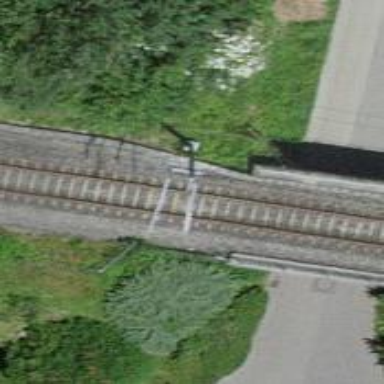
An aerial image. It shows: Bridge with single railway track electrified by contact line.